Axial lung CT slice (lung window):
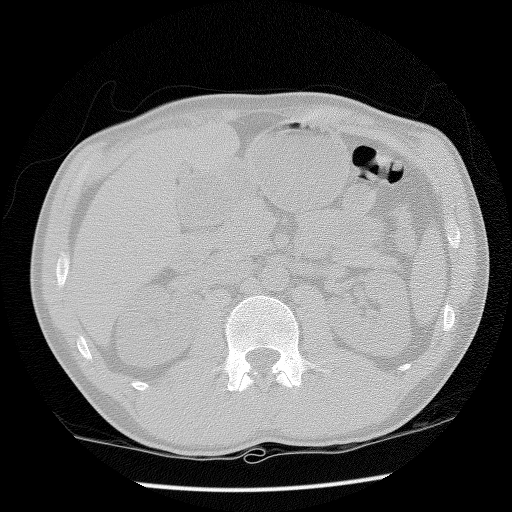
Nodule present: no